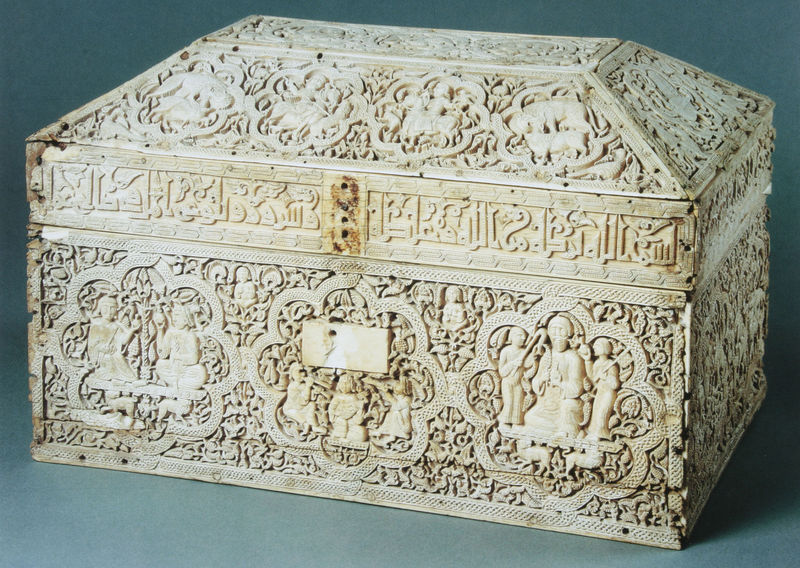
Titel: Pamplona Kästchen
Standort: Pamplona
Institution: Museo de Navarra
Schlagwörter: baum, blau, mann, weiß, grün, menschen, blume, blumen, braun, hell, holz, männer, schmuck, szene, türkis, zeichen, rosen, schloss, tier, tiere, muster, ornament, schachbrett, schachbrettmuster, alt, bart, mensch, rahmen, stein, natur, vögel, kordeln, pflanzen, borte, kinder, pferde, engel, ranken, relief, bein, schrift, rand, figuren, tafel, floral, ornamente, verzierung, nagel, nägel, schriftzeichen, fein, zierlich, foto, fotografie, punkte, adam, eva, schild, truhe, deckel, porzellan, orient, orientalisch, rechteck, groß, schwert, plakette, punkt, kreise, asiatisch, kiste, schachtel, gravur, löcher, intarsien, schnitzerei, kasten, verziert, ornamental, ecken, fries, arabisch, heiligenschein, voluten, christus, jesus, mittelalter, umlauf, religiös, rechteckig, heilige, zier, zierde, beschlag, verschluß, schatulle, teuer, filigran, schafe, fotographie, stier, indien, prophet, szenen, schrein, kästchen, islam, lade, geschnitzt, rosetten, wertvoll, kostbar, masswerk, elfenbein, ägypten, quadratisch, defekt, prunkvoll, inkrustation, islamisch, ritzung, persisch, reliquiar, fatimidisch, kalligrafie, trapez, frühchristlich, florale muster, flechtband, ritz, achtpass, reiterfigur, verschnörkelt, verwunden, otisch, relierf, reliquar, umrandeung, wqeiss, adam eva, kambodscha, schattulle